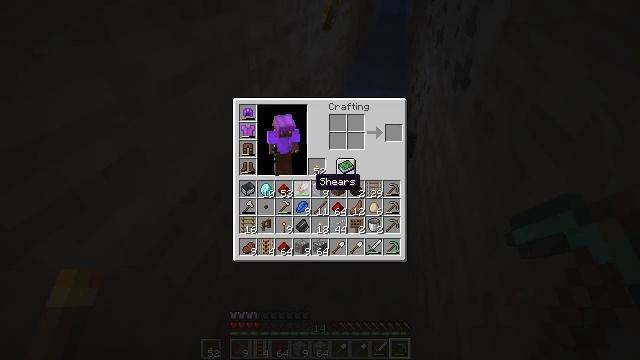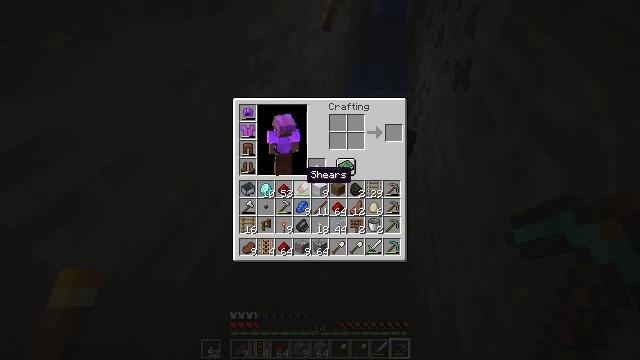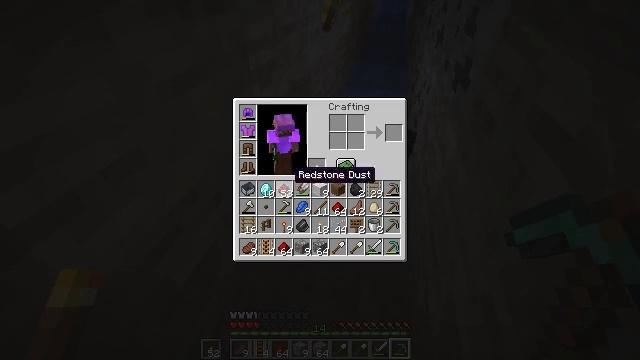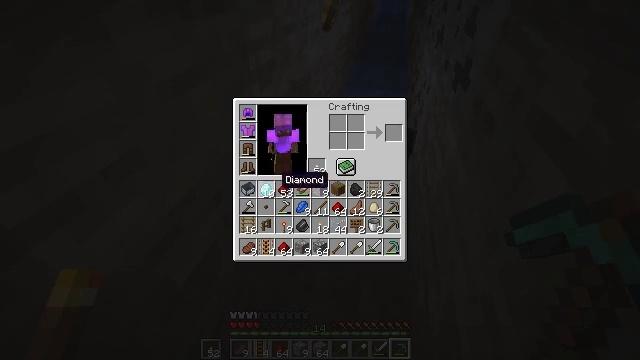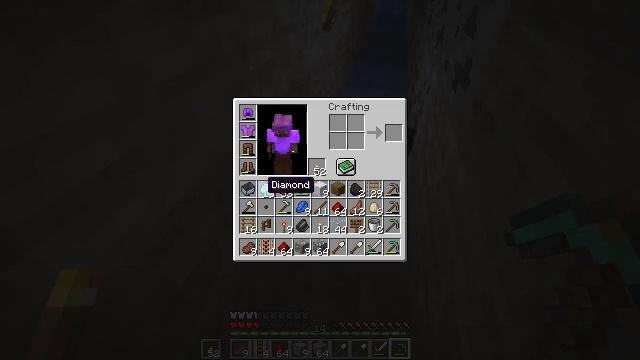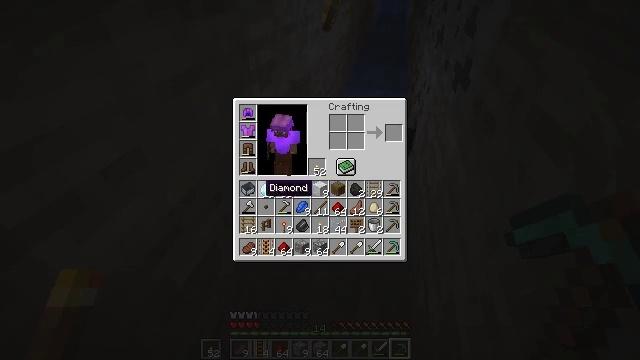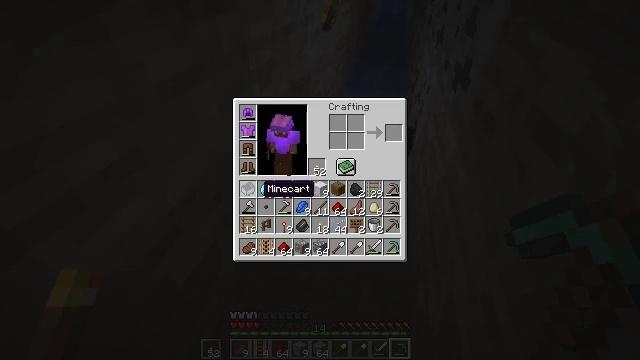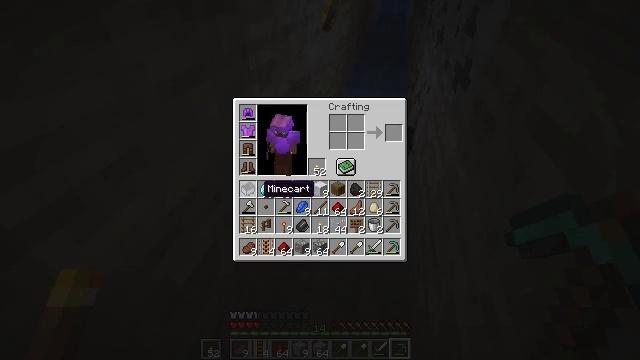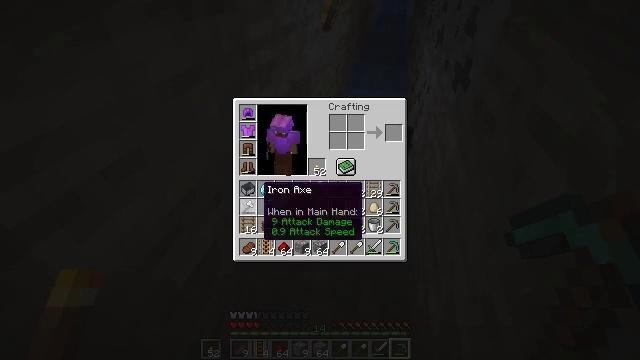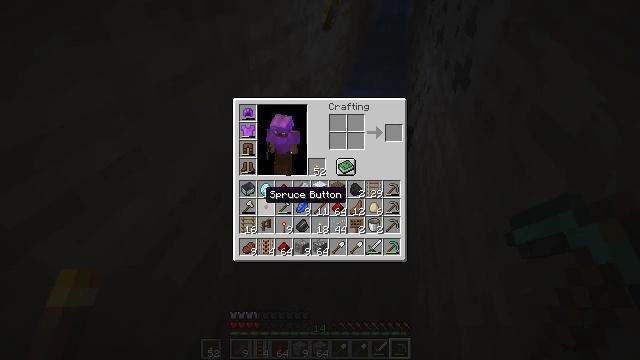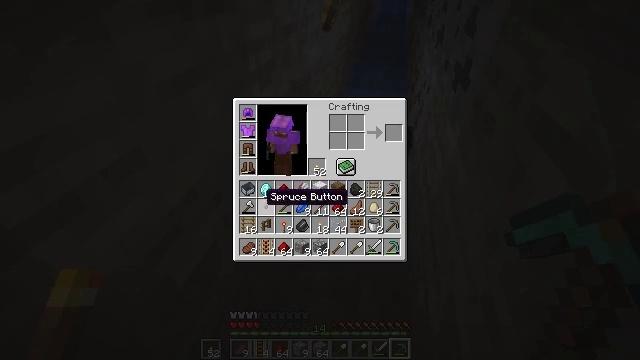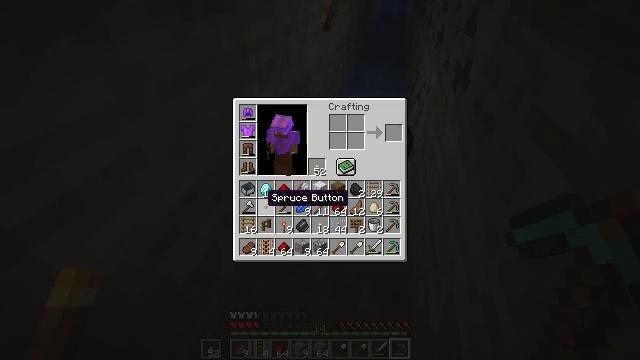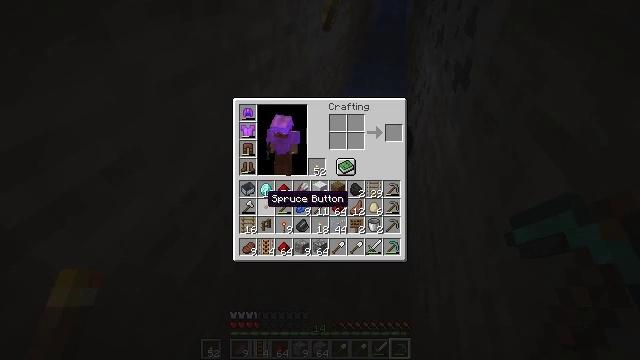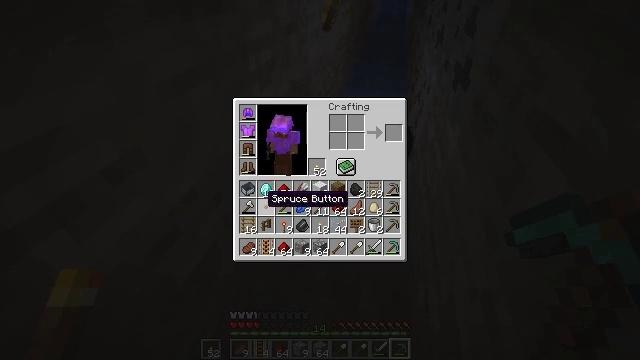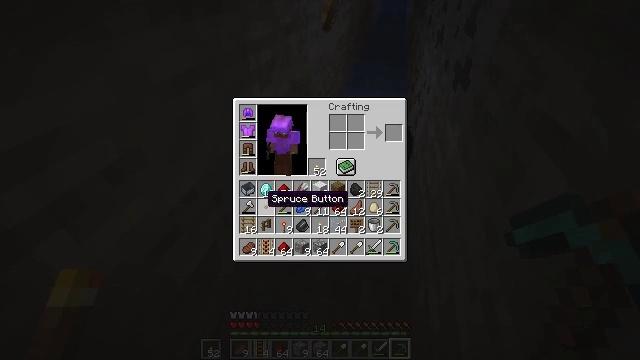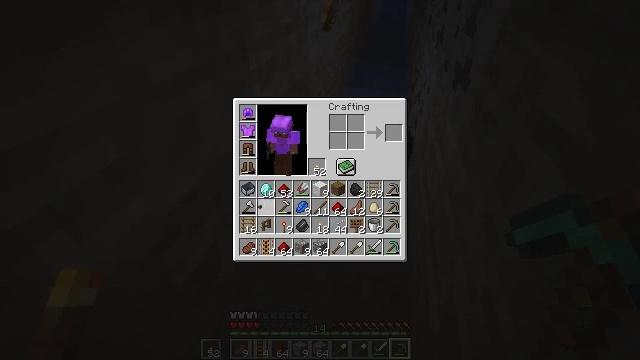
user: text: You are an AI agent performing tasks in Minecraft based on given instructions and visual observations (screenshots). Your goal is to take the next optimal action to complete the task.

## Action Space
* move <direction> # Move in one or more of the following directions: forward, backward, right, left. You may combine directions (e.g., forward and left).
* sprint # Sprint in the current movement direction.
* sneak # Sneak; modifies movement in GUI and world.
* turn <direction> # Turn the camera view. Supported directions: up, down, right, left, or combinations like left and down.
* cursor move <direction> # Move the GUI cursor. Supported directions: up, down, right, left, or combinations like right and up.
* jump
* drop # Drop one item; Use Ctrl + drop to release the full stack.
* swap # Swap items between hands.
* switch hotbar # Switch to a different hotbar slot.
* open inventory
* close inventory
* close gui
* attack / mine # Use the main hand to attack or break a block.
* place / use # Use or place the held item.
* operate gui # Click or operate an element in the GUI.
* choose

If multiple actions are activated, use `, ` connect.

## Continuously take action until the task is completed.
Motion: motion action
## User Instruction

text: Drop a spruce button.
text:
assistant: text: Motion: cursor move left
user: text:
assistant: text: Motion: cursor move left
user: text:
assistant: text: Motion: cursor move left
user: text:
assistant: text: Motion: cursor move left
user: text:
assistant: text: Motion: no_op
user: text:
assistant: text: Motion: no_op
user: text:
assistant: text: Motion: no_op
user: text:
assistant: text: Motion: no_op
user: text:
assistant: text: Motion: no_op
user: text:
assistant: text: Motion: no_op
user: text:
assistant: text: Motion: no_op
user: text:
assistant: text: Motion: no_op
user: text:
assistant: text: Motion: no_op
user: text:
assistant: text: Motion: no_op
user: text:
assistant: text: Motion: operate gui
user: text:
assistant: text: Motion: operate gui
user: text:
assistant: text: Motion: cursor move up, operate gui
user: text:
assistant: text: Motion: cursor move up, operate gui
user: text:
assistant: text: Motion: cursor move up
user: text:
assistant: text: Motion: cursor move up
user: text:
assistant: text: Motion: operate gui
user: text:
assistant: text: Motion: operate gui
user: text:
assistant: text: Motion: operate gui
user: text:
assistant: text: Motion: operate gui
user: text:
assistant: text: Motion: operate gui
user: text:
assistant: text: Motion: no_op
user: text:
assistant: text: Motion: no_op
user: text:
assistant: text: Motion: no_op
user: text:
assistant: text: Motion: no_op
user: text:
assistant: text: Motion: no_op